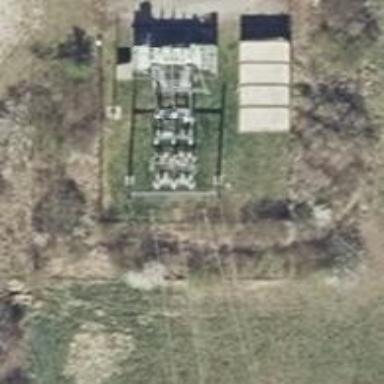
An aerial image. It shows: Power line with three cables.